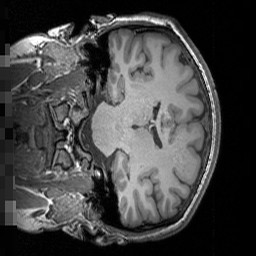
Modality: T1w
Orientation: coronal
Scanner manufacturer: siemens
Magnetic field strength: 3 T
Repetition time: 1.5 s
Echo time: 0.00291 s